Interaction volume radius: 10 \u00c5
Interaction volume height: 15 \u00c5
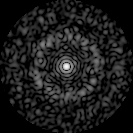
Disorder parameter: 0.8522